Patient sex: M
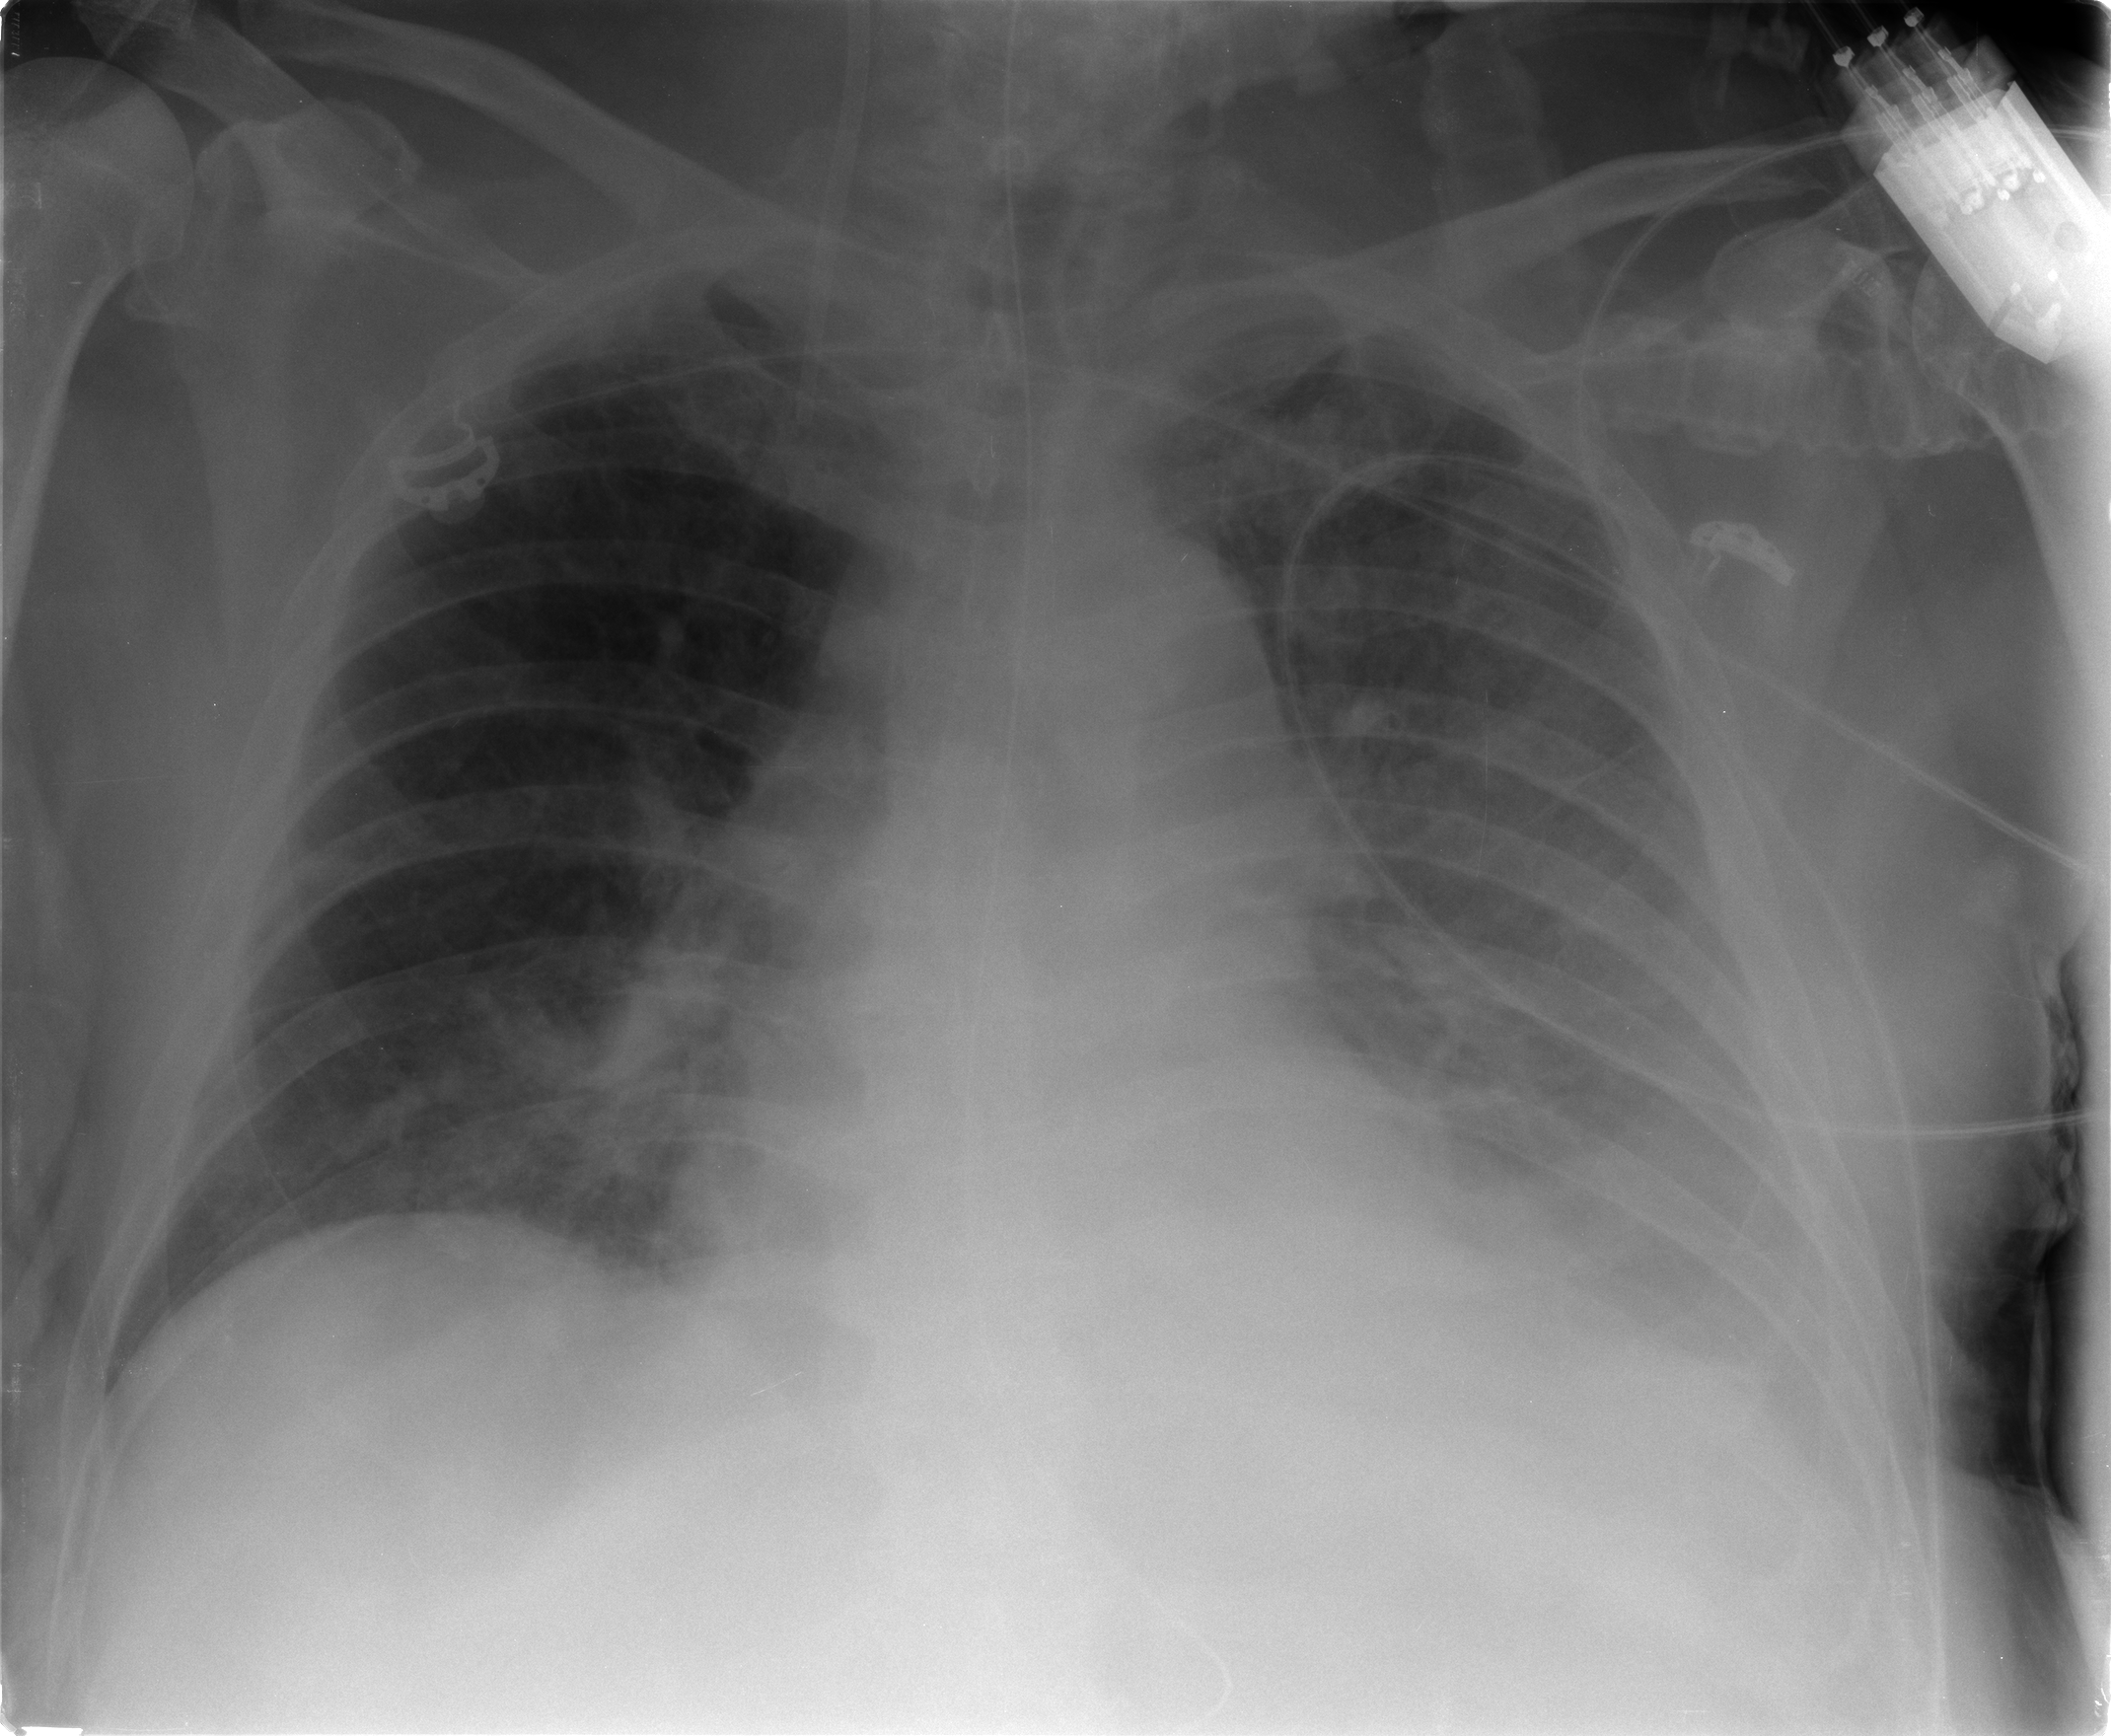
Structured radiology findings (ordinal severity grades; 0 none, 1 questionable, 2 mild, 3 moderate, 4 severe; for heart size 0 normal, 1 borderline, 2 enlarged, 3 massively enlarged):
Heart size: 2
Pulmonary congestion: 2
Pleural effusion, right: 0
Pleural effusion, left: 2
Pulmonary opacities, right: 0
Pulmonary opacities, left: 2
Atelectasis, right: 0
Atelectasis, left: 2